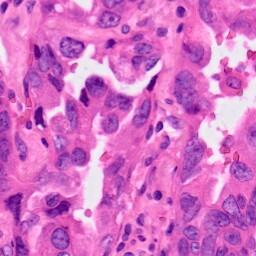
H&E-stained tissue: Lung